Field crop: maize
Growth stage: 2
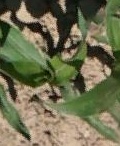
Species: maize